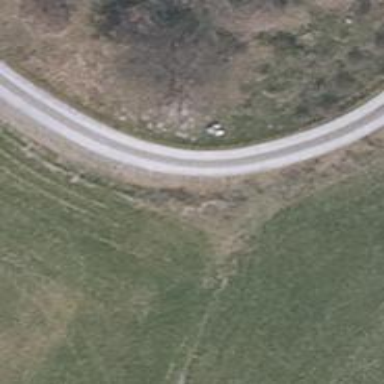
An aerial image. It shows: High-quality track road with concrete lane surface.